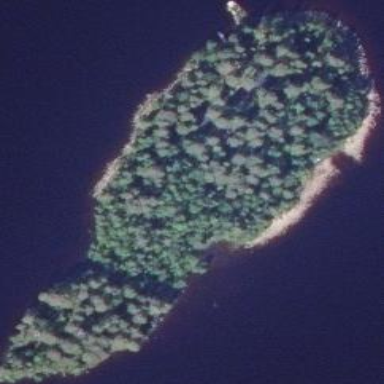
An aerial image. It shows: Island.